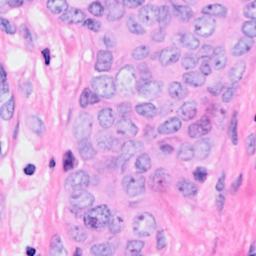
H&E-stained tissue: Breast